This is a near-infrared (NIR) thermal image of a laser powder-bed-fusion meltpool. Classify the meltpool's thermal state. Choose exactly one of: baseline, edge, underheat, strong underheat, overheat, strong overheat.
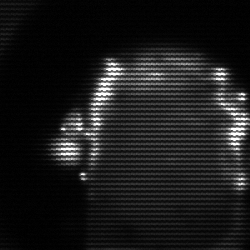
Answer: baseline